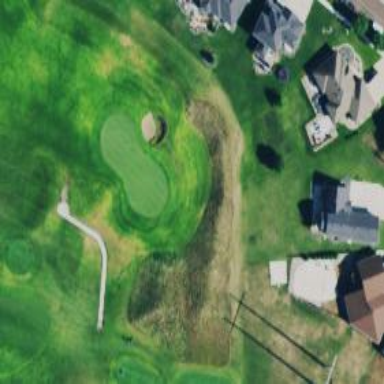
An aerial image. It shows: Golf hole.